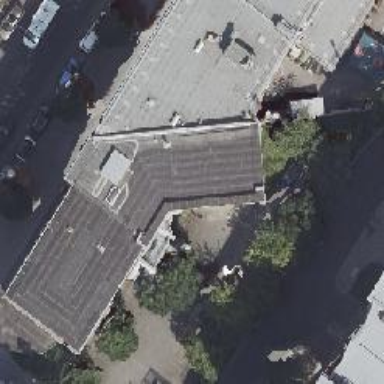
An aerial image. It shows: Commercial building.